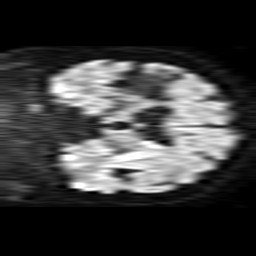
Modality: TRACE
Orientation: coronal
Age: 66
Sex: female
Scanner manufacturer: philips
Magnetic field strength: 1.5 T
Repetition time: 3.503 s
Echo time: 0.09255 s